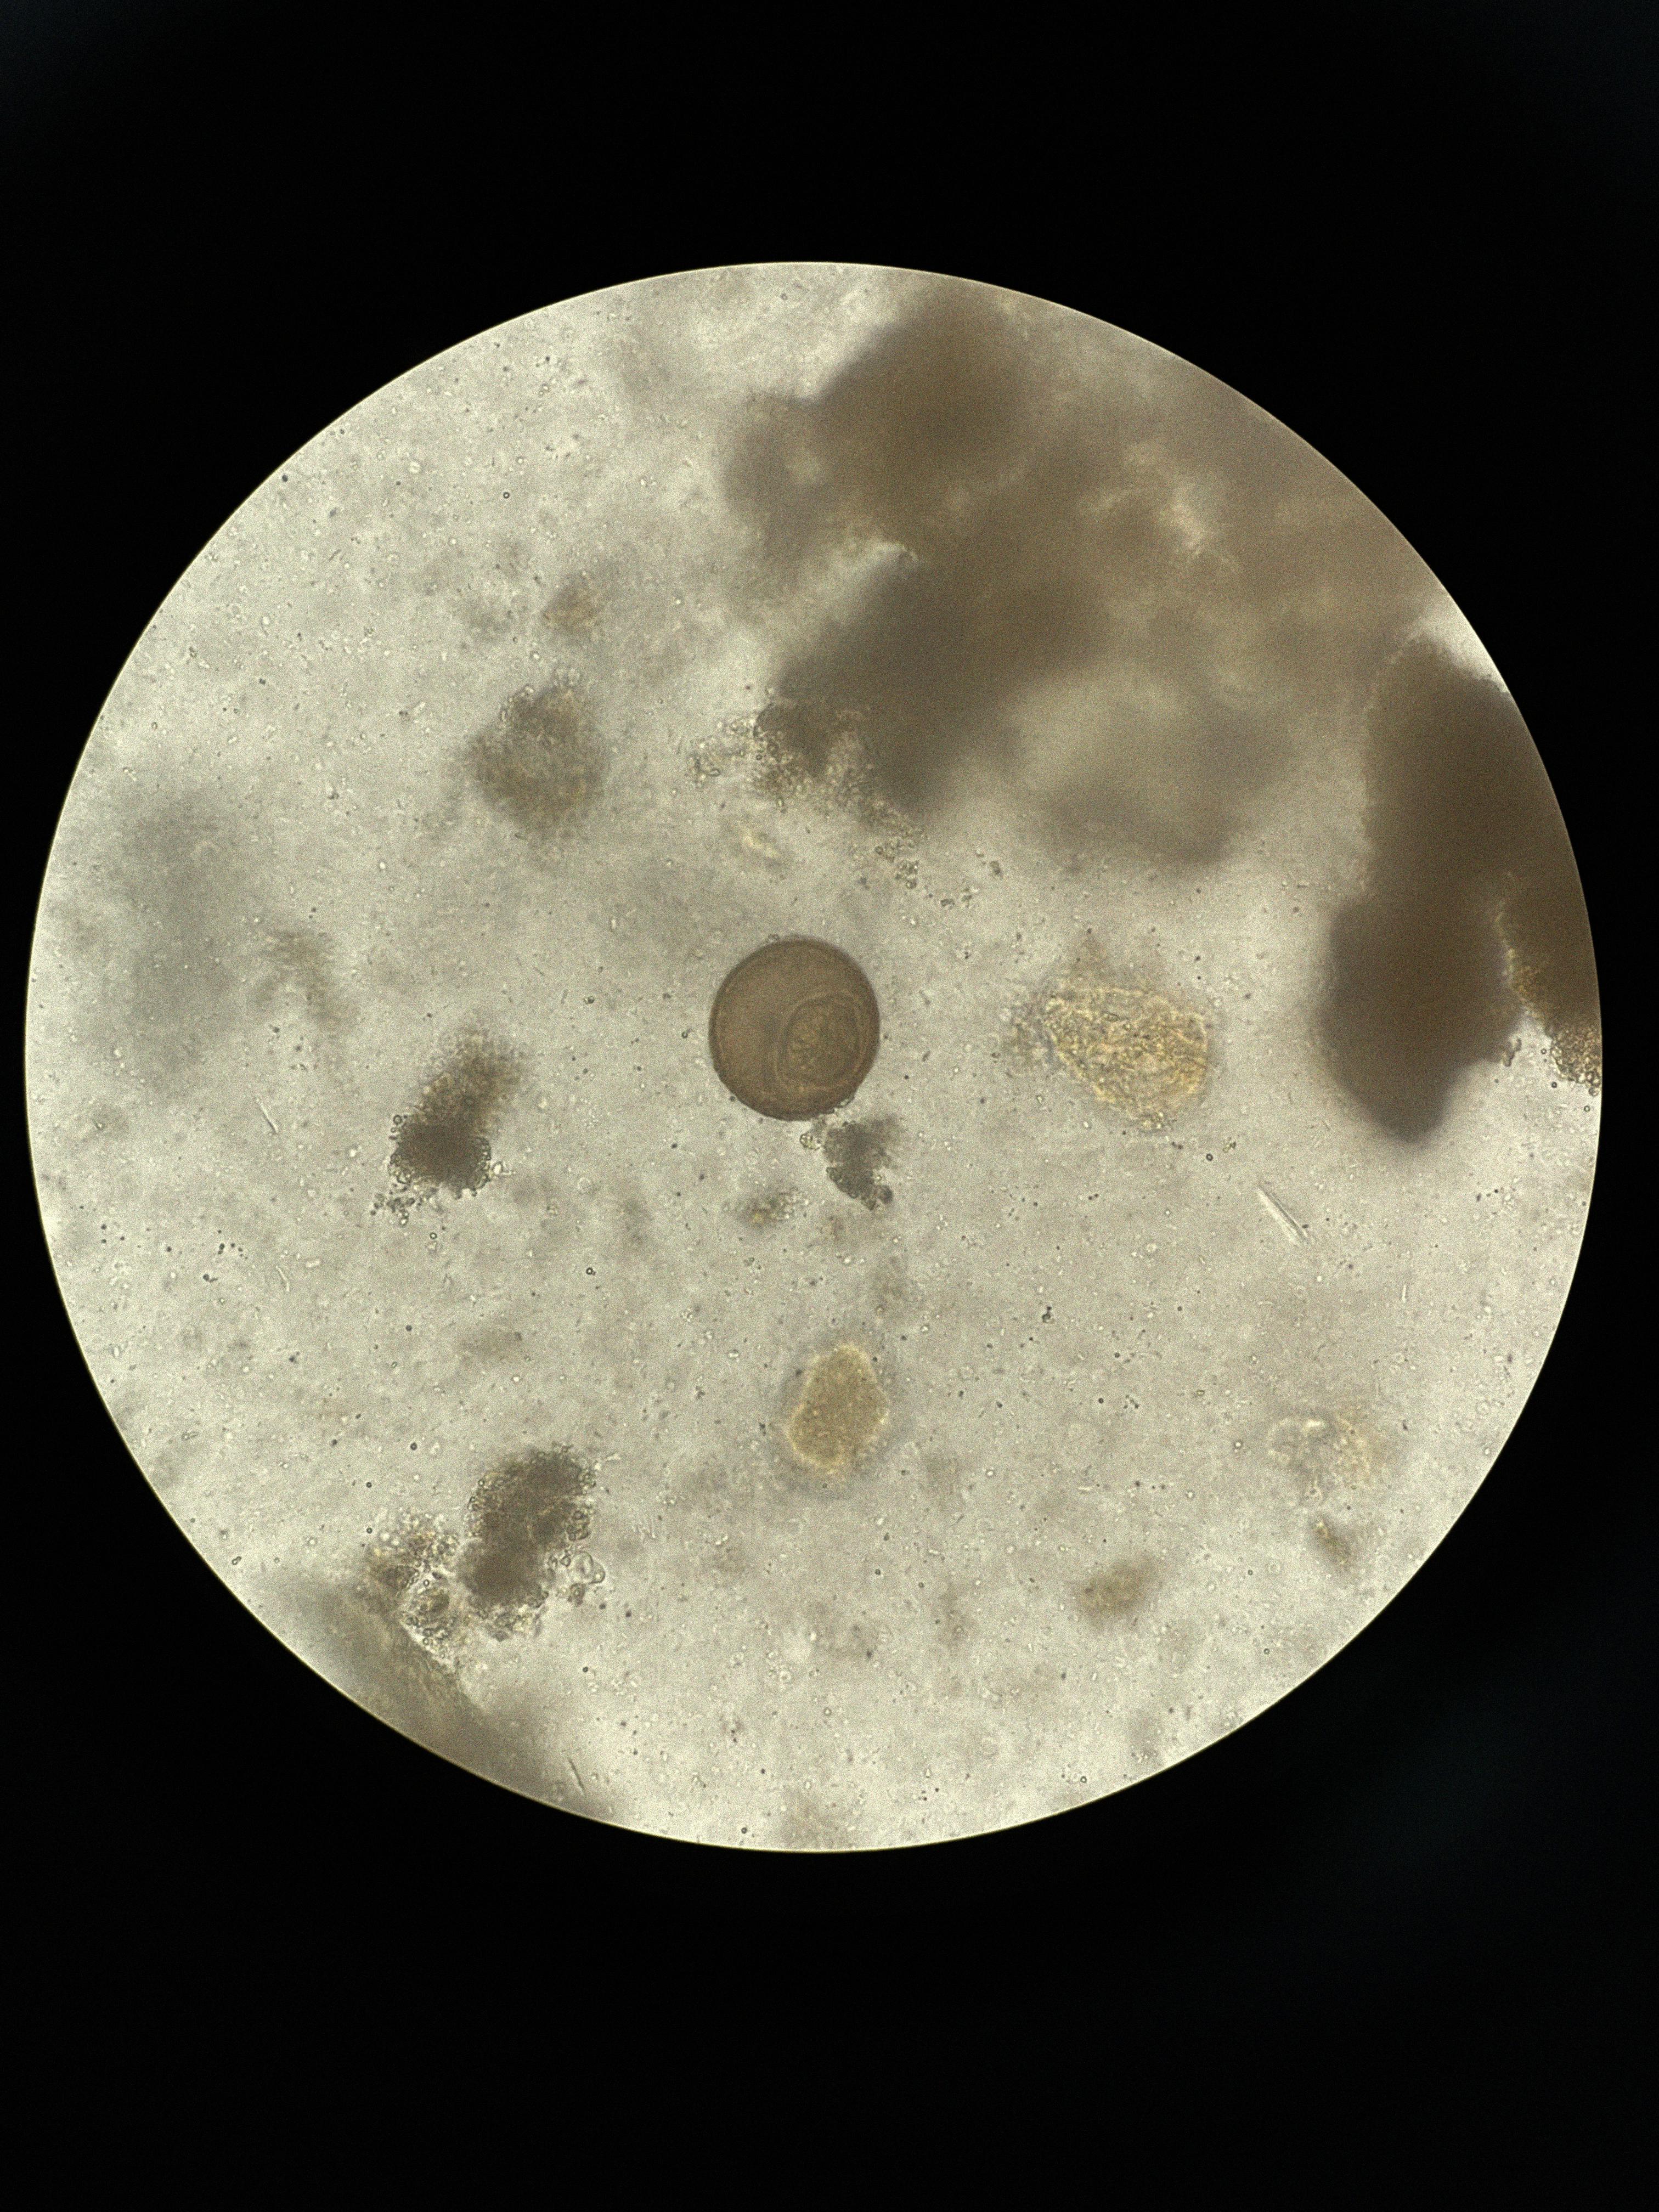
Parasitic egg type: Hymenolepis diminuta